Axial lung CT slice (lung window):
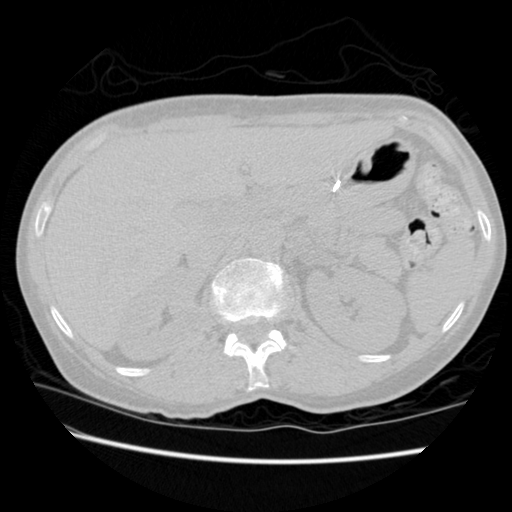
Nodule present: no